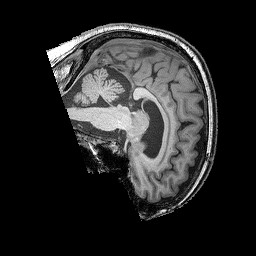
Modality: T1w
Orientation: sagittal
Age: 64
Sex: male
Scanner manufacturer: siemens
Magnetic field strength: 3 T
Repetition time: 2.25 s
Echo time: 0.00411 s